This time-frequency spectrogram was computed from a bearing vibration snapshot; brighter regions carry more energy. What is the most likely bearing condition (normal, inner_race, outer_race, ball)?
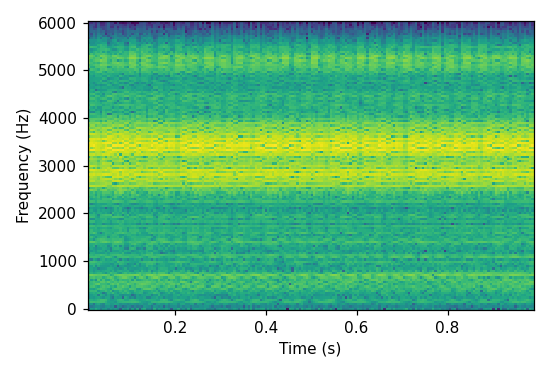
Answer: outer_race